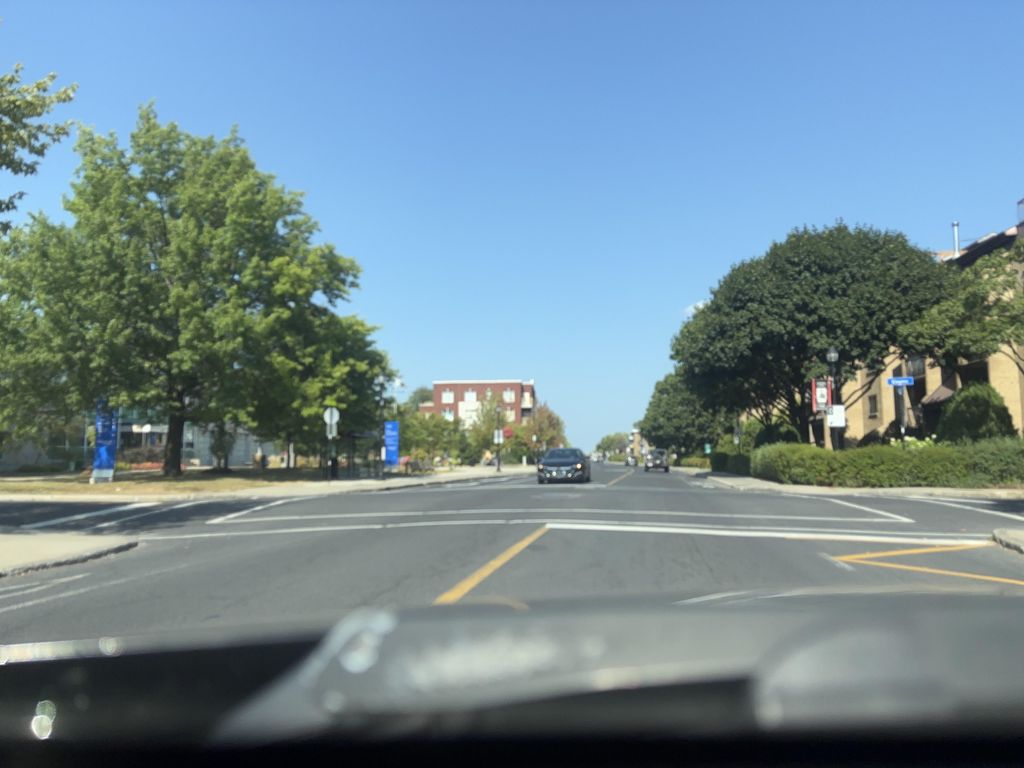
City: montreal